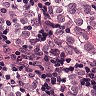
Metastatic tissue present: yes